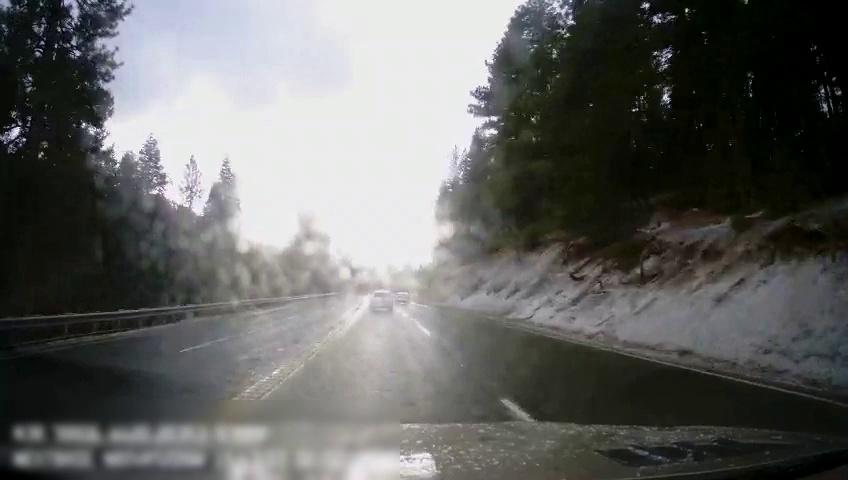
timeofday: Day
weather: Cloudy
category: Drivable Space
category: Vehicles | Car
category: Vehicles | Car
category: Lanes | Current Lane
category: Lanes | Current Lane
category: Lanes | Opposite Lane
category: Lanes | Opposite Lane
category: Lanes | Current Lane
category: Lanes | Opposite Lane